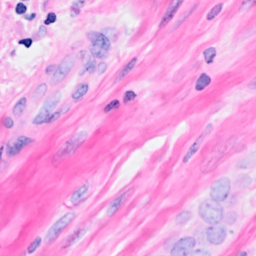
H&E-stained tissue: Breast